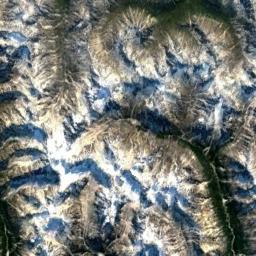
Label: snowberg